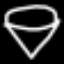
Label: diamond